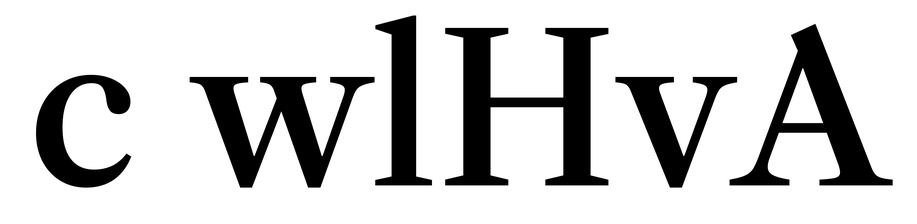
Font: LibreCaslonText_Medium